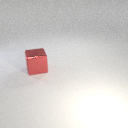
large red metal cube